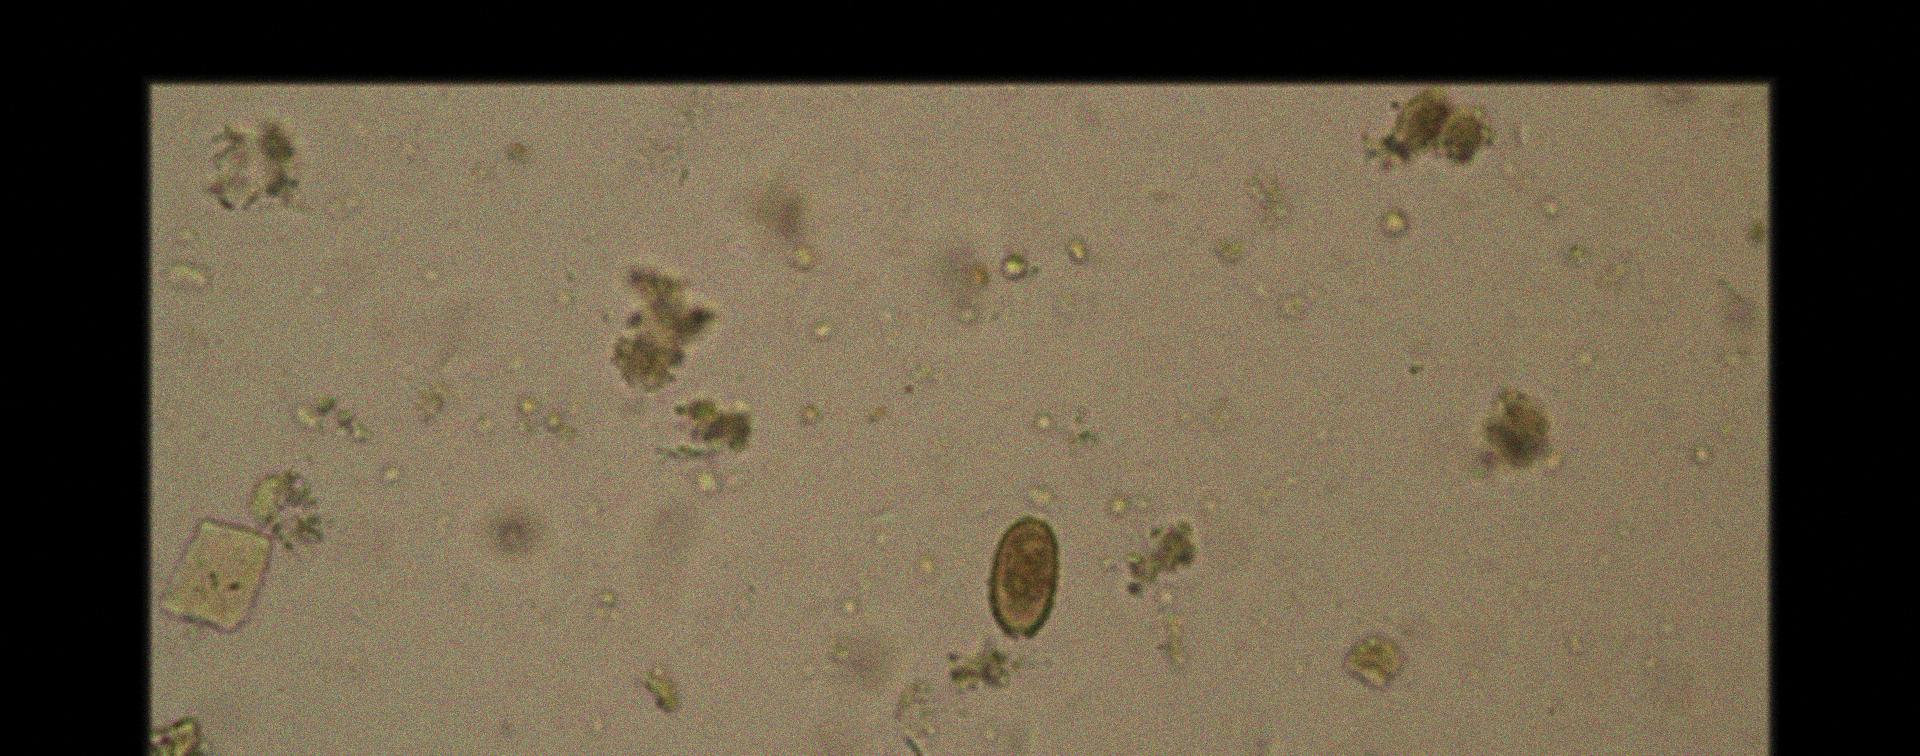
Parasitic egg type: Capillaria philippinensis